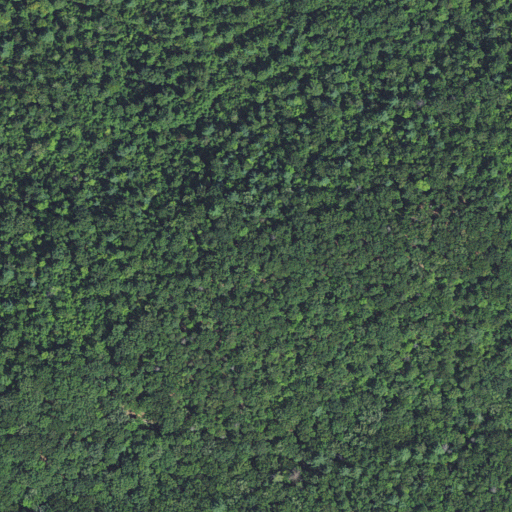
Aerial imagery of ridge(s) in North Carolina named Black Fox Ridge containing deciduous forest and mixed forest